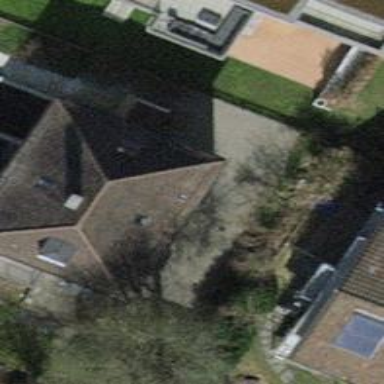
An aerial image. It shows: Detached building with tile roof.